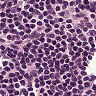
Metastatic tissue present: no